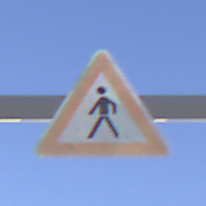
Verkehrszeichen: FussgaengerRechts
Umgebung: Outdoor, Nature
Tageszeit: SunriseSunset
Wetter: Clear
Licht: Natural
Jahreszeit: NotSpecified
Kontrast: HighContrast